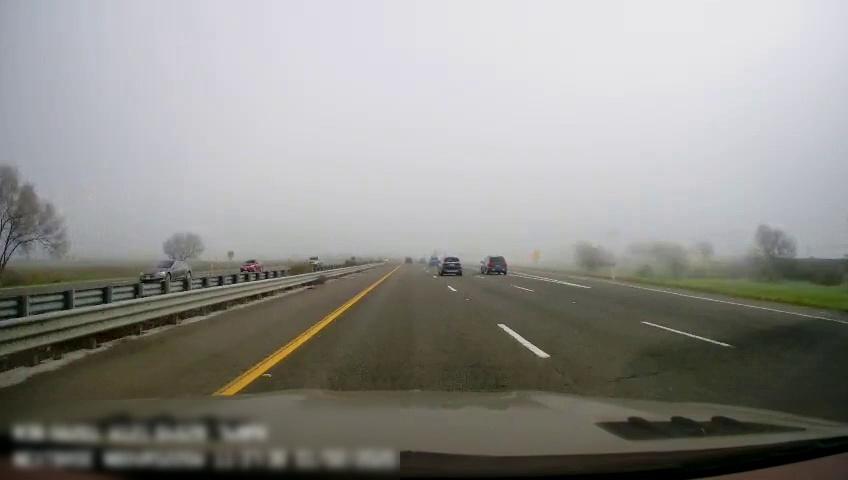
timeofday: Day
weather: Cloudy
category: Drivable Space
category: Drivable Space
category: Vehicles | Car
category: Vehicles | Car
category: Vehicles | SUV
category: Vehicles | Other LV
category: Vehicles | Truck
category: Vehicles | Van
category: Vehicles | SUV
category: Lanes | Current Lane
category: Lanes | Current Lane
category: Lanes | Alternate Lane
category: Lanes | Alternate Lane
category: Lanes | Alternate Lane
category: Lanes | Alternate Lane
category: Lanes | Alternate Lane
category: Lanes | Opposite Lane
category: Lanes | Opposite Lane